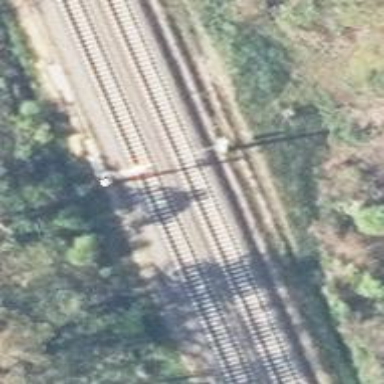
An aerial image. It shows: Milestone along the railway track with catenary mast.